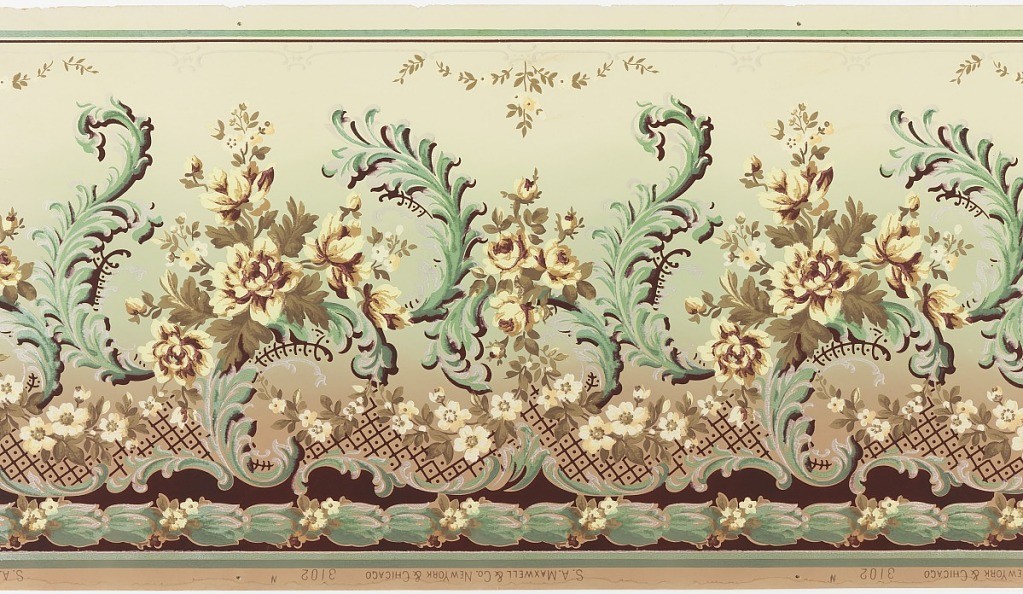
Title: Frieze
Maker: Maxwell & Co., S.A., Chicago, Illinois, USA
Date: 1905–1915
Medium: Machine-printed paper
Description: Large foliate scrolls alternate with floral bouquet on shorter scroll. Trellis work near bottom edge, with band of floral rope at bottom. Background shades from light yellow-green at top to green to tan at bottom.